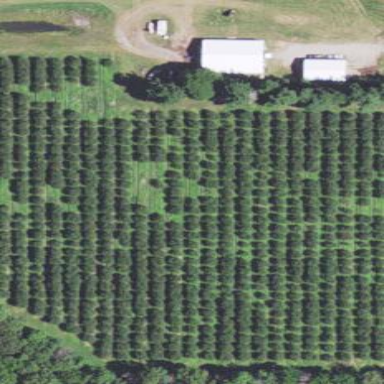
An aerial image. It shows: Orchard.